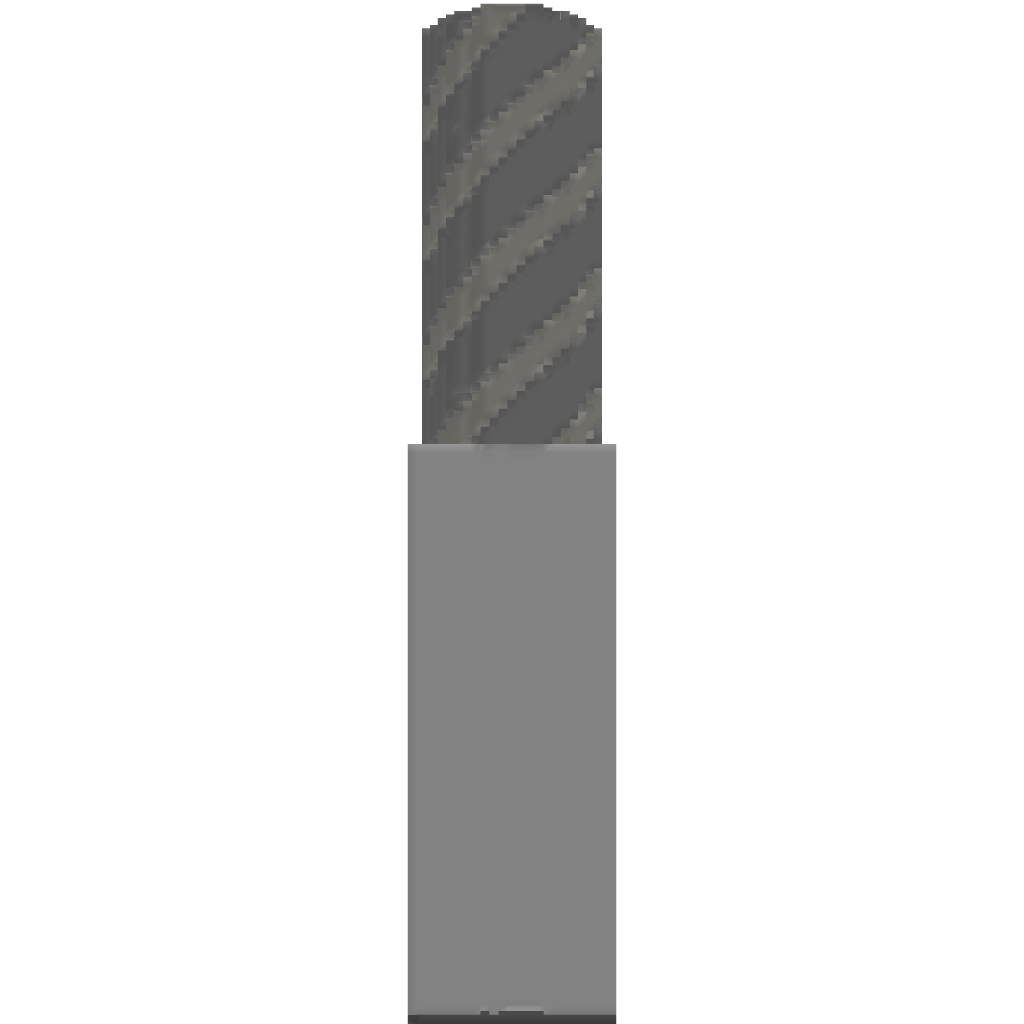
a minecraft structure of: Spiral tower